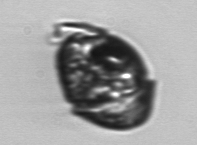
Label: Proterythropsis